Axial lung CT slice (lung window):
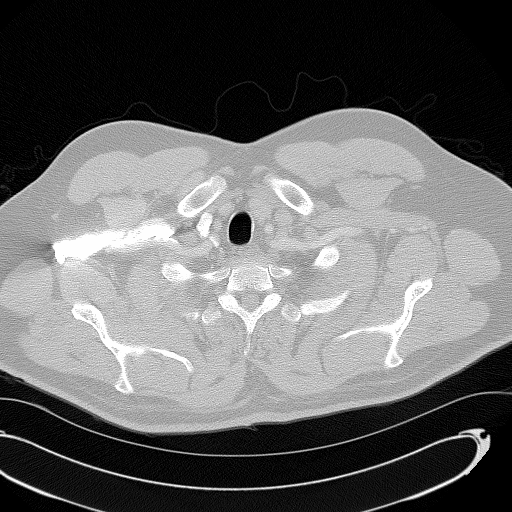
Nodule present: no